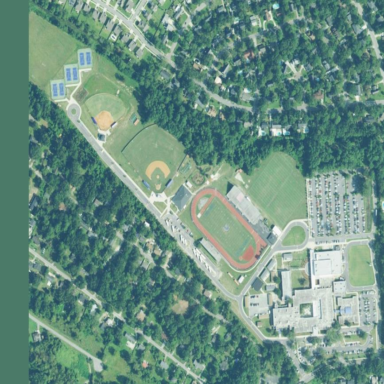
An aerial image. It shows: School.